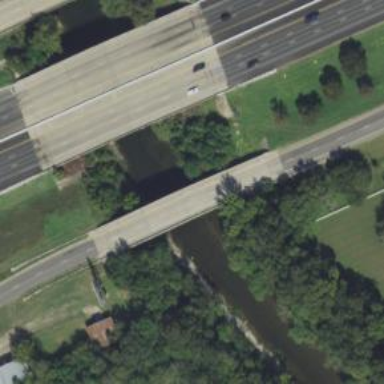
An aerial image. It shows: There is secondary road bridge with frontage road.